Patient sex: F
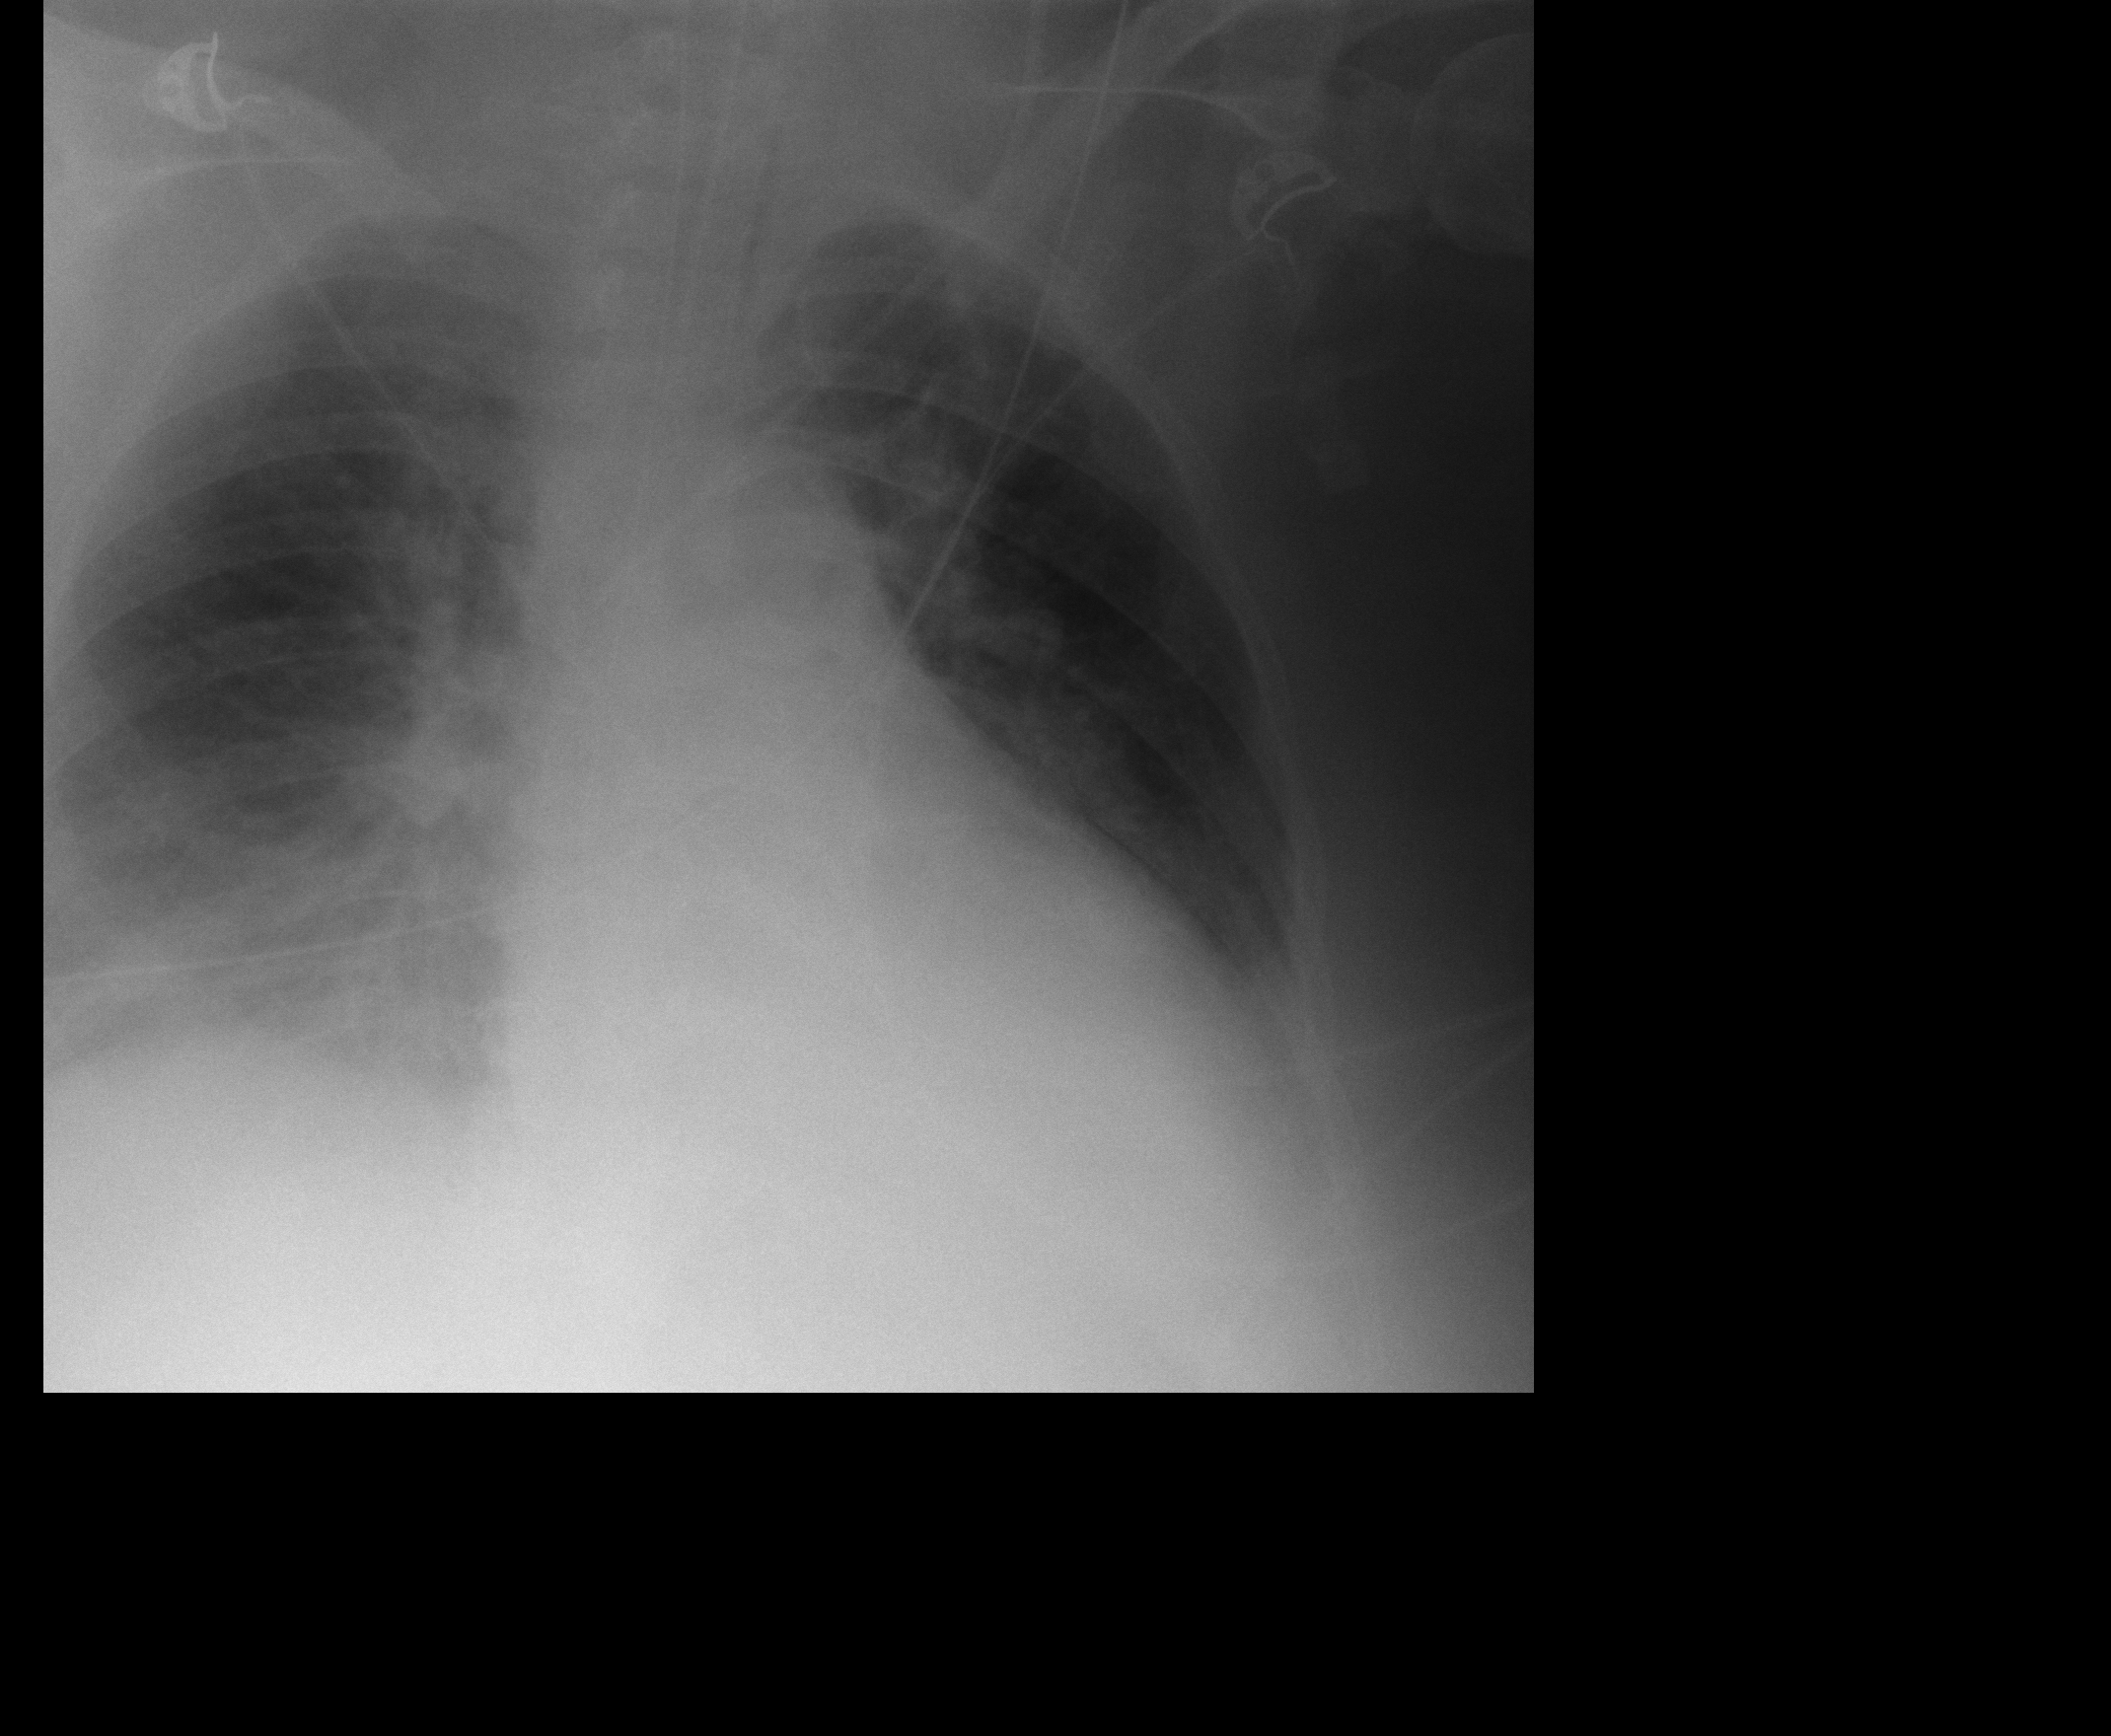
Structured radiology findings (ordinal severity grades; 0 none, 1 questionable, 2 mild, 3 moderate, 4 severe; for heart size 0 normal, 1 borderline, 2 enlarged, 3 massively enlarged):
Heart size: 2
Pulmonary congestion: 2
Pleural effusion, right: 2
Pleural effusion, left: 2
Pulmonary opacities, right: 0
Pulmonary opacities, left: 0
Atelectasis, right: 1
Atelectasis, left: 0